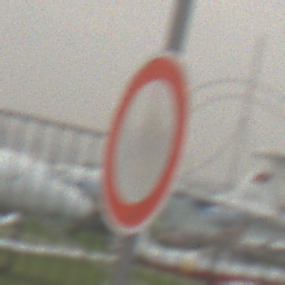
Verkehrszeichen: VerbotFahrzeugeAllerArt
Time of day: MorningAfternoon
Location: Outdoor (Suburban)
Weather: Overcast
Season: NotSpecified
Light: Natural